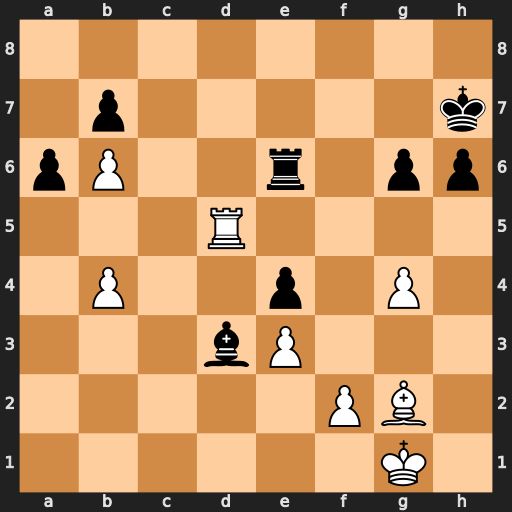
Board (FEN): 8/1p5k/pP2r1pp/3R4/1P2p1P1/3bP3/5PB1/6K1
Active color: w
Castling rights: -
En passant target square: -
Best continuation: Rd7+ Kg8 Rxb7